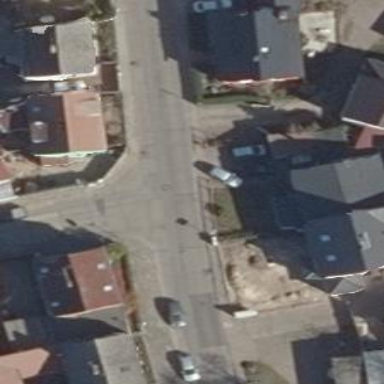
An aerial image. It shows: Stop road.